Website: home-depot
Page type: account-dashboard
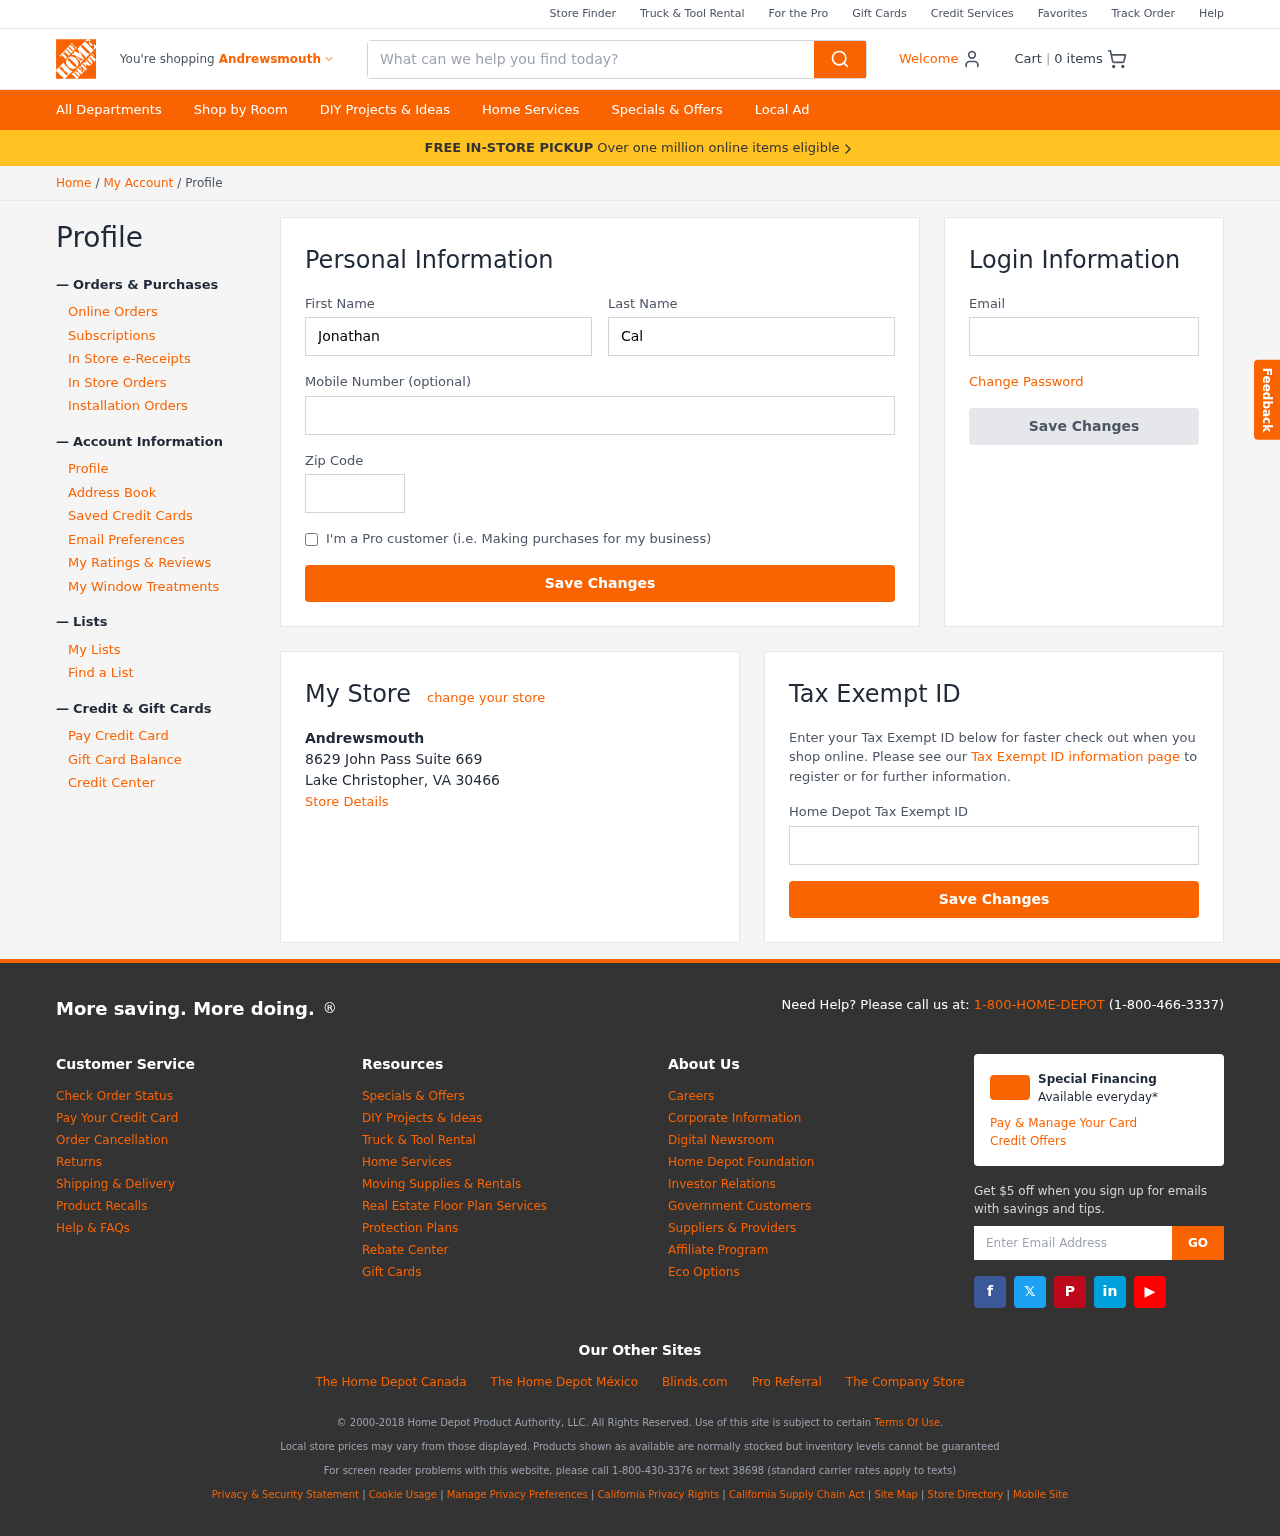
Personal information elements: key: PII_CITY
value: Andrewsmouth
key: PII_EMAIL
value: jonathancallahan@yahoo.com
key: PII_FIRSTNAME
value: Jonathan
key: PII_LASTNAME
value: Callahan
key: PII_LOCATION1_CITY_STATE_ZIP
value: Lake Christopher, VA 30466
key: PII_LOCATION1_NAME
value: Andrewsmouth
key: PII_LOCATION1_STREET
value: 8629 John Pass Suite 669
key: PII_PHONE
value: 3029439402
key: PII_POSTCODE
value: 61562
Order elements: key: ORDER_NUM_ITEMS
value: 0
Search elements: key: HEADER_SEARCH
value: What can we help you find today?